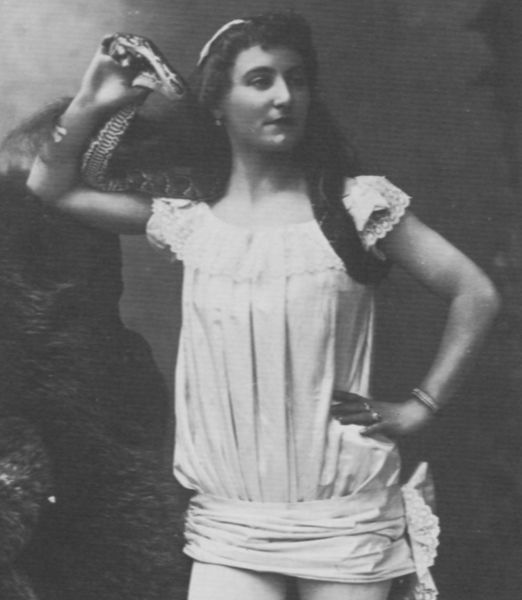
Titel: Mademoiselle Paula, Schlangenbeschwörerin
Künstler: Atelier Nadar
Institution: unbekannt
Schlagwörter: dunkel, hand, haut, himmel, kopf, mann, nackt, schatten, weiß, landschaft, mädchen, abend, ausschnitt, finger, frau, frisur, grau, hell, kleid, licht, mund, nase, ohr, ohrring, profil, schmuck, schwarz, stirn, blick, boa, dame, tier, tuch, mode, schleife, hemd, jung, arm, arme, augen, blass, bluse, falten, gesicht, halten, kragen, mensch, spitze, stehen, stein, ärmel, bildnis, hals, hände, portrait, porträt, auge, haare, halbfigur, kostüm, pose, stehend, nachthemd, spitzen, augenbrauen, haarreif, kontrast, locken, schulter, beine, mähne, schärpe, bein, seitlich, modell, fels, nacken, erhaben, lehnen, jugendstil, zopf, streng, aufrecht, gerade, muse, stuck, faltenwurf, rüsche, rüschen, oberschenkel, lippenstift, ring, kelid, foto, fotografie, photographie, haarspange, stolz, ringe, schwarz-weiss, schlange, posieren, allegorie, kurz, kleidchen, femme fatale, photo, armband, armreif, armreifen, halbprofil, männlich, seitenprofil, hüfte, gerafft, ohringe, sünde, reptil, abgewinkelt, studio, baine, dress, trikot, mini, minikleid, minirock, jeanne d arc, ohrstecker, körung, muskulin, schlangenbschwörerin, schlangenfrau, schlangentänzerin, würgeschlange, zopg, zoüf